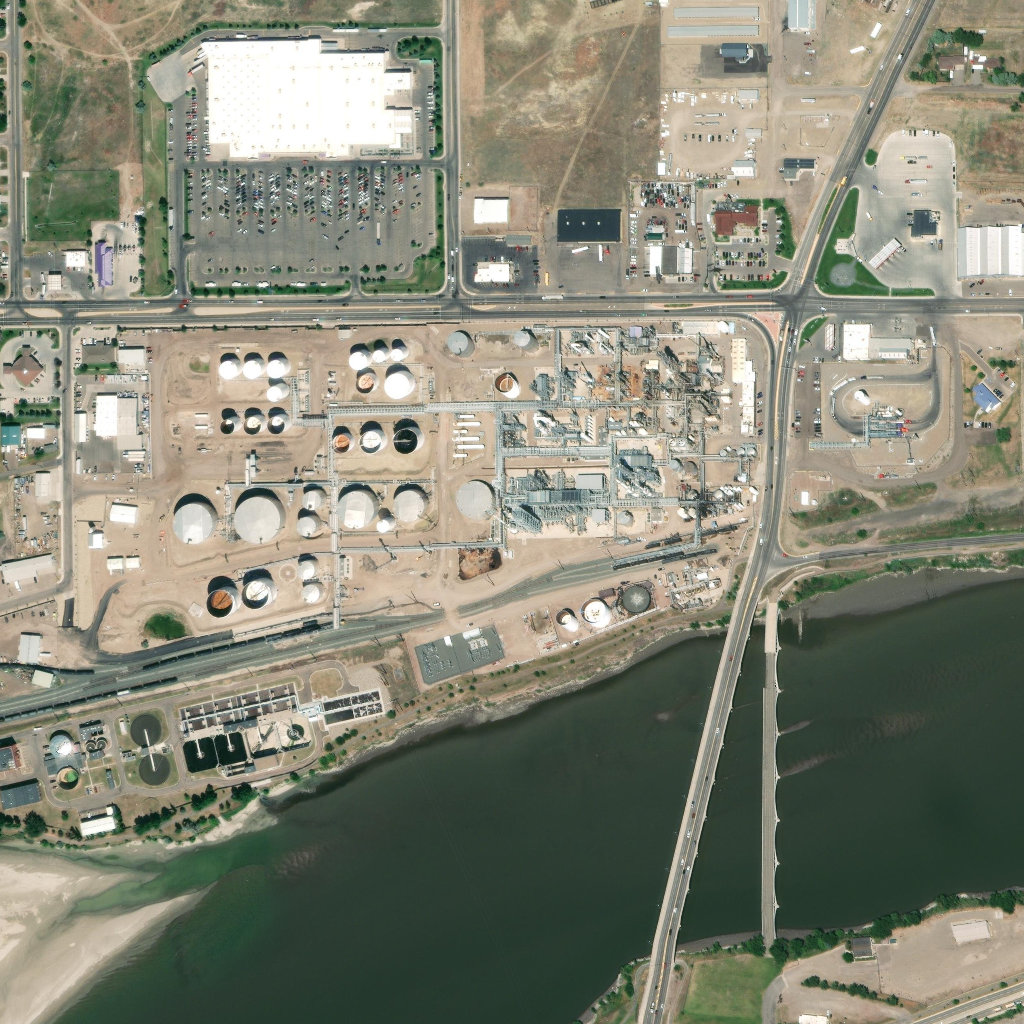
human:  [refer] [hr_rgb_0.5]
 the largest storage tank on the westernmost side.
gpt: <box>[[16, 48, 20, 53, 0]]</box>